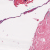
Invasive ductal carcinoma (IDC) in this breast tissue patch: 0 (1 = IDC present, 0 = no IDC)